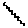
Label: zigzag